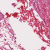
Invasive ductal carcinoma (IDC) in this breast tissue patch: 0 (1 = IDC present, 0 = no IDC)